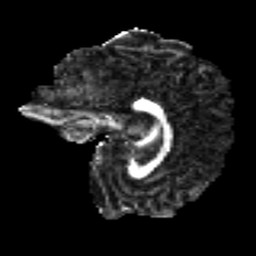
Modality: FA
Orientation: sagittal
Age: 35
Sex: male
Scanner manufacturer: ge
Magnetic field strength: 3 T
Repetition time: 7.8 s
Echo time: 0.0606 s